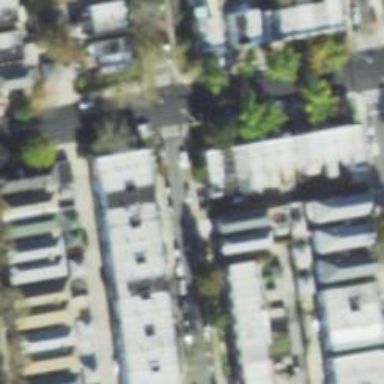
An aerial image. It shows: Alleyway designated as service road.